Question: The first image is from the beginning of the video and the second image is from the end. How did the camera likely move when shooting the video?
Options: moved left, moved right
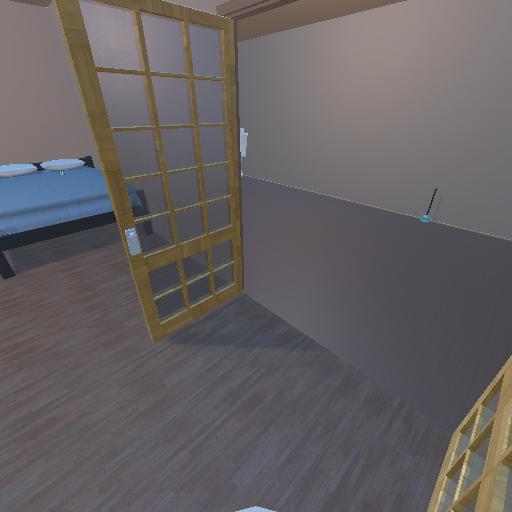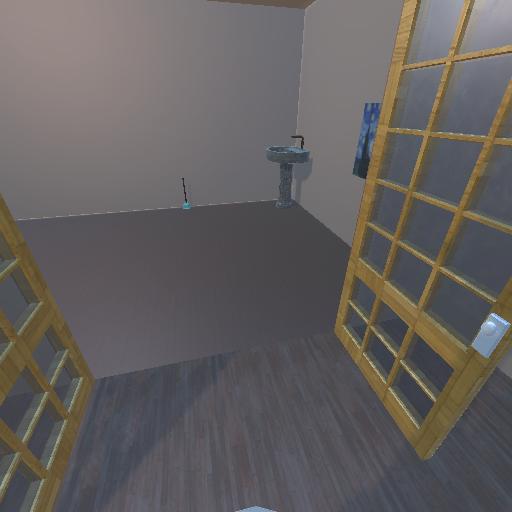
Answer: moved left